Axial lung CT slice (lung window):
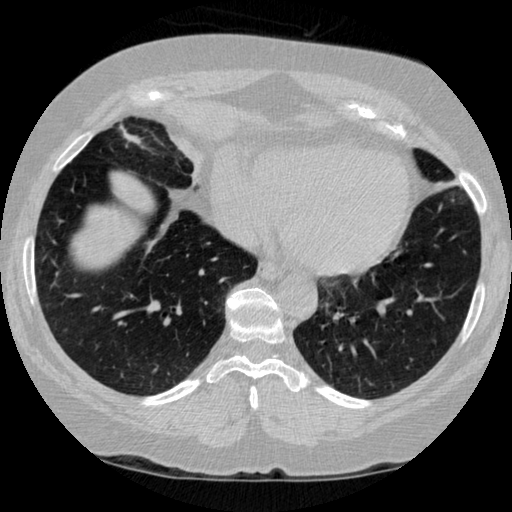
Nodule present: no